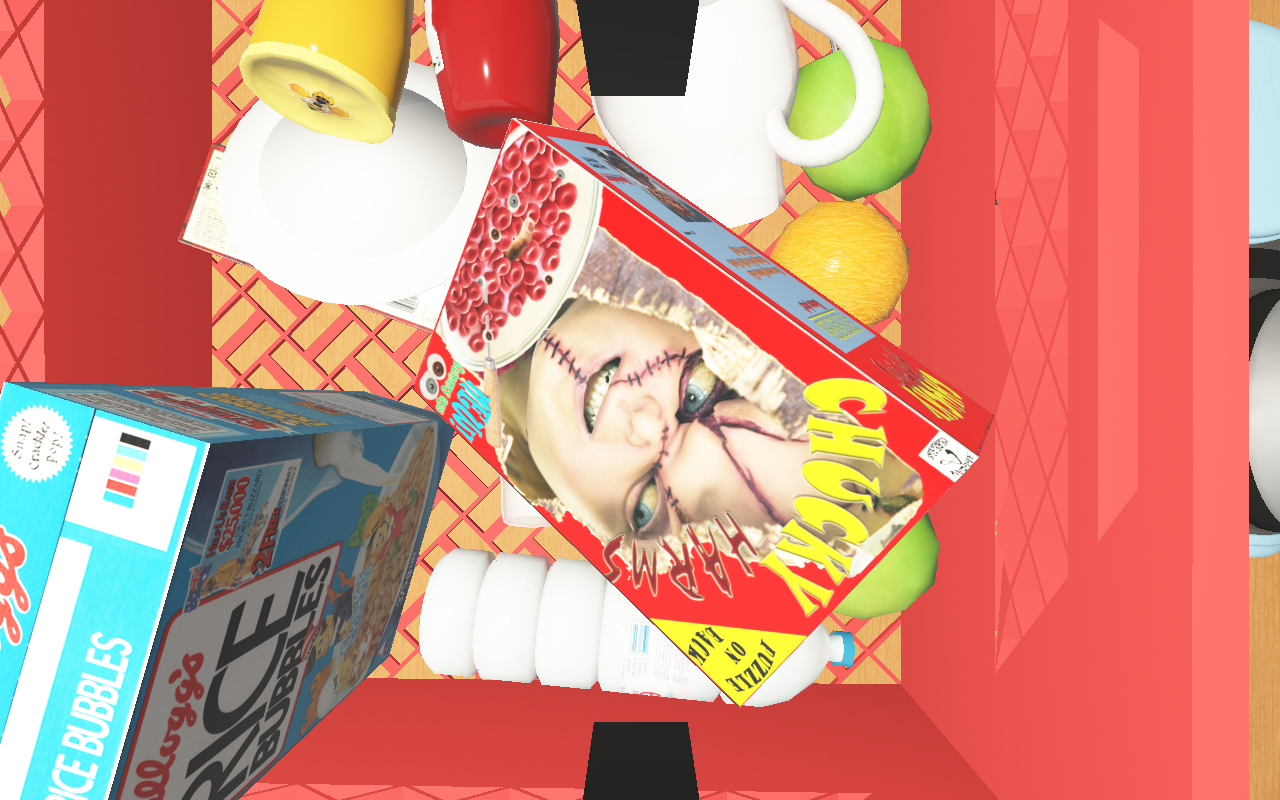
Objects in the scene:
carafe
water bottle
apple
apple
orange
orange
plate
glass
wineglass
jam jar
biscuit box